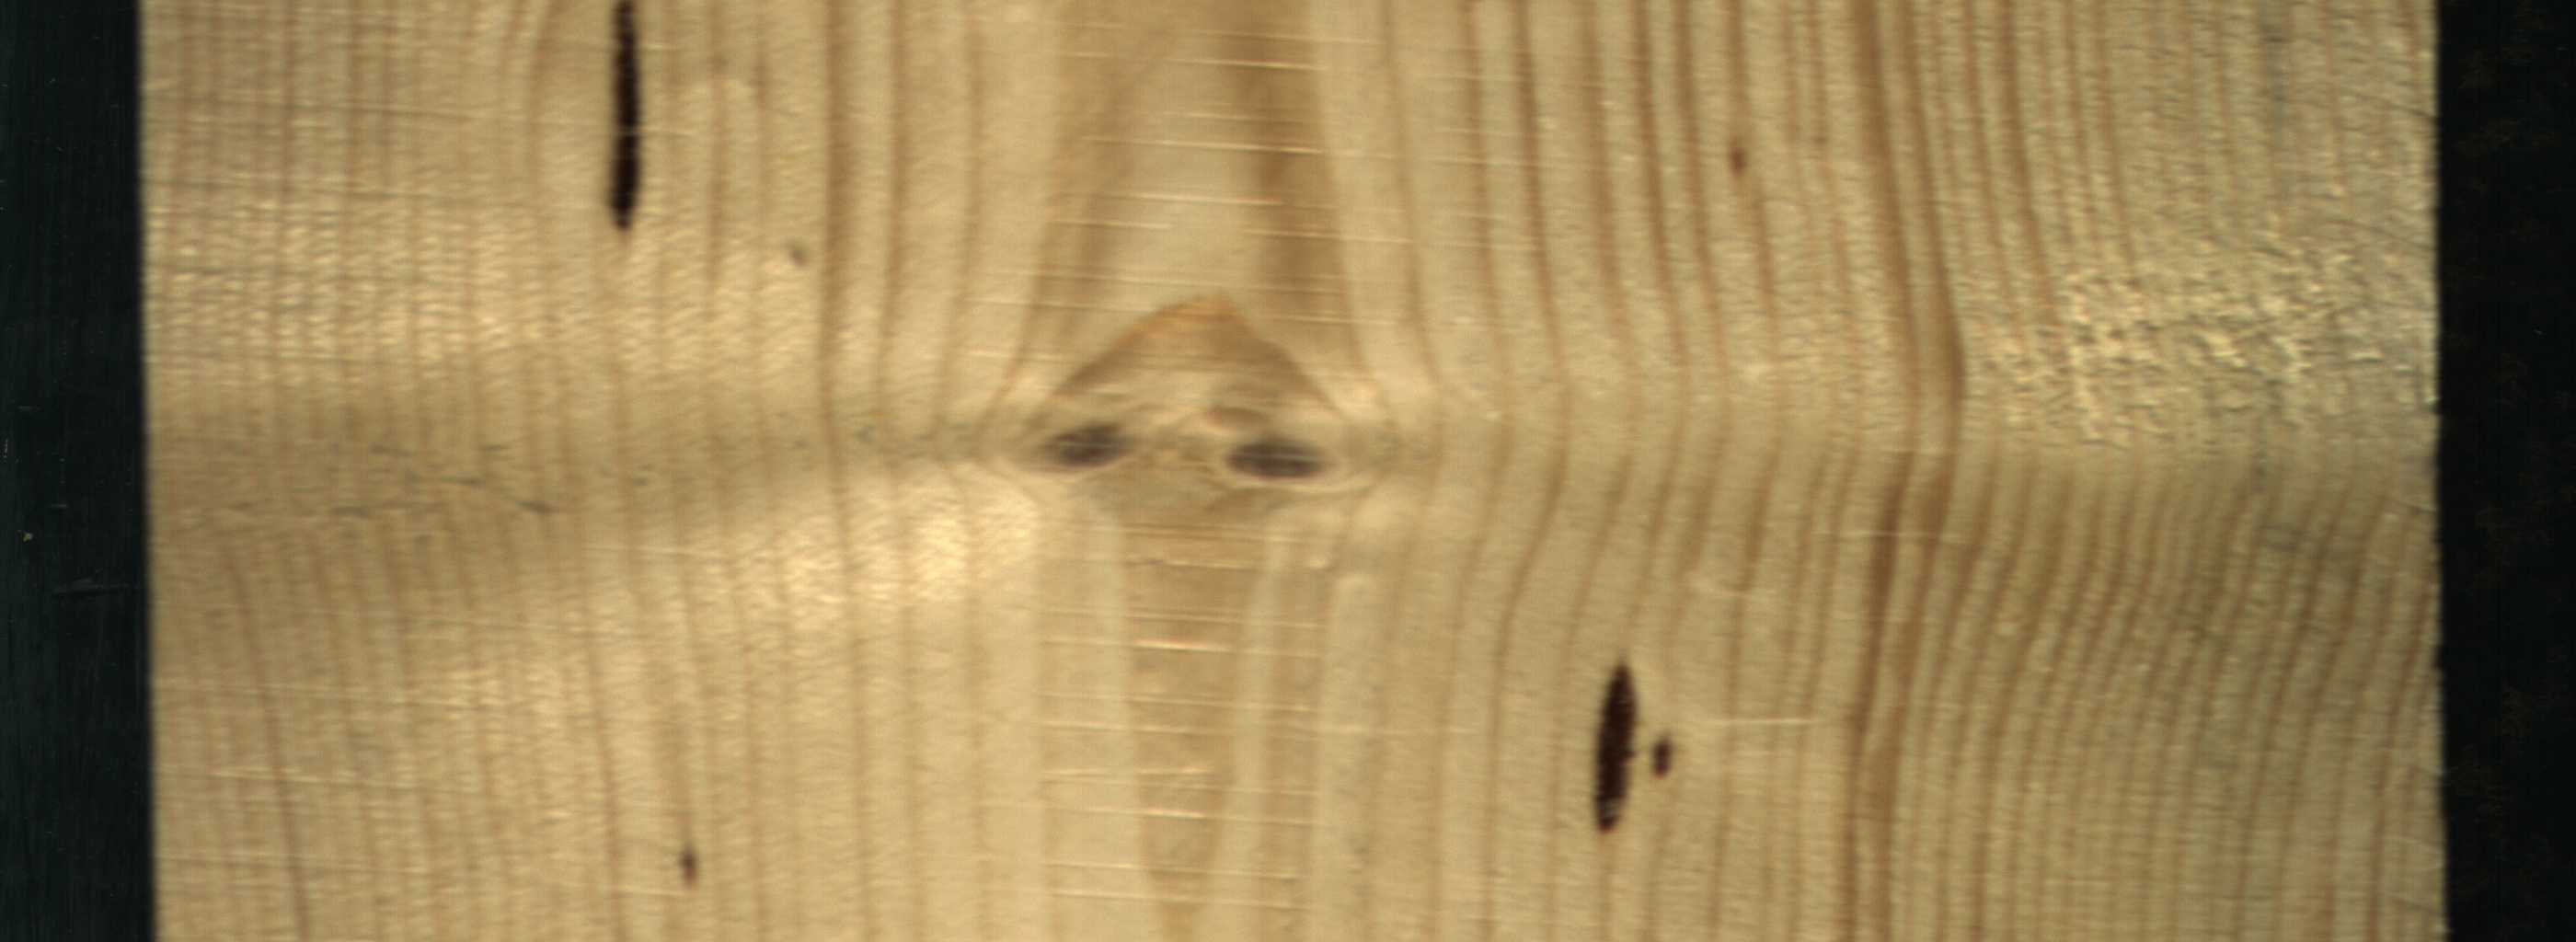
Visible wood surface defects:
resin
resin
resin
Live_Knot
Live_Knot